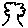
Label: tree